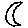
Label: moon